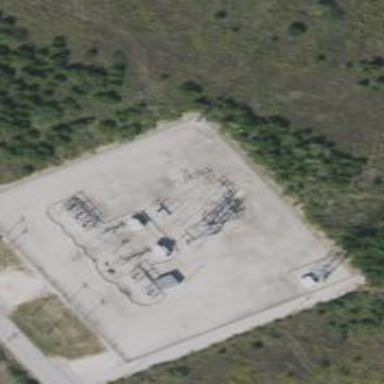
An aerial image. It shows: Outdoor distribution level power substation.